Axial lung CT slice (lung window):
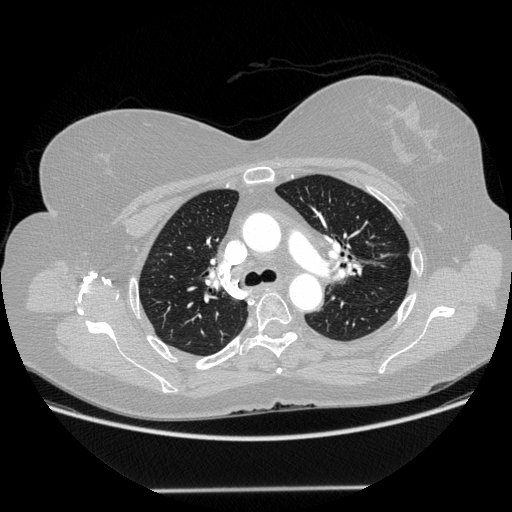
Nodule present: no